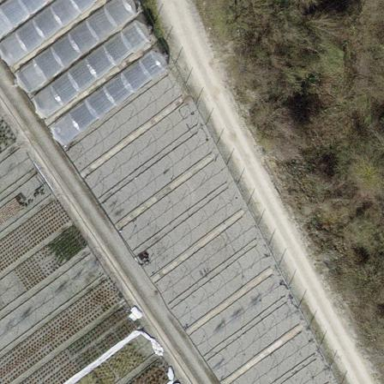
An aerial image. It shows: Plant nursery area.